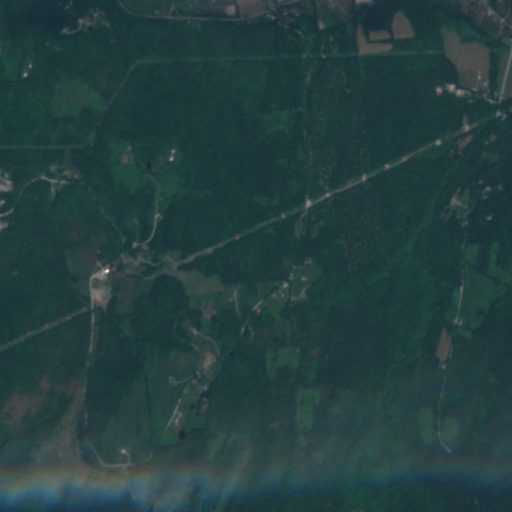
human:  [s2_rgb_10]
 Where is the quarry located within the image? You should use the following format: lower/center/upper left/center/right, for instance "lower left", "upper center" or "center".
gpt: The quarry is located in the center left of the image.
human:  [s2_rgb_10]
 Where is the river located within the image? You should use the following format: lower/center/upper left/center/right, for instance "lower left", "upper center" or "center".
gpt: The river is located in the upper of the image.
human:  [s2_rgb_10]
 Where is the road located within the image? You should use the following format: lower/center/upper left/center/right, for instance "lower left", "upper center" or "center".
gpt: There is no road in the image.